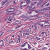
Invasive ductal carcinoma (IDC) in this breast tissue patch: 1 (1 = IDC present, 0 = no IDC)